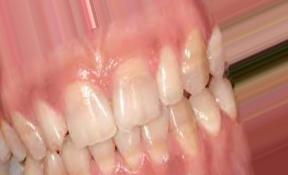
Condition: Tooth Discoloration